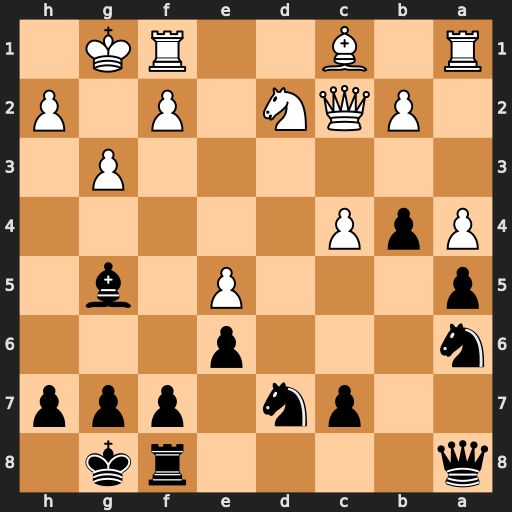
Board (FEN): q4rk1/2pn1ppp/n3p3/p3P1b1/PpP5/6P1/1PQN1P1P/R1B2RK1
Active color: b
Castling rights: -
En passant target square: -
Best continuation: Bxd2 Bxd2 Nxe5 f4 Nf3+ Rxf3 Qxf3